Question: I am referring to this question:
<URL>
I am working in unity3d and trying to receive the projects list from eclim in the following way:
'''
public static Process shell()
{
var pr = new Process();
pr.StartInfo = new ProcessStartInfo(""C:/Program Files/eclipse_kepler/eclipse/eclim"", "--nailgun-port 9091 -command projects"){
UseShellExecute = false,
RedirectStandardOutput = true,
RedirectStandardInput = true,
RedirectStandardError = true
};
UnityEngine.Debug.Log("attempting start with: "+pr.StartInfo.FileName +" "+ pr.StartInfo.Arguments);
//unfortunately my program breaks after the following line with System.ComponentMode.Win32Exception
pr.Start();
//never reaches the next lines
var proutput = pr.StandardOutput.ReadToEnd();
var prerror=pr.StandardError.ReadToEnd();
UnityEngine.Debug.Log("eror was: "+prerror);
UnityEngine.Debug.Log("output is: "+proutput);
return pr;
'''
I also tried doing the following thing:
'''
public static Process shell()
{
var pr = new Process();
pr.StartInfo = new ProcessStartInfo(@"c:\windows\system32
etstat.exe", "-n"){
UseShellExecute = false,
RedirectStandardOutput = true,
RedirectStandardInput = true,
RedirectStandardError = true
};
UnityEngine.Debug.Log("attempting start with: "+pr.StartInfo.FileName +" "+ pr.StartInfo.Arguments);
//No Exception here and
pr.Start();
//output works just fine
var proutput = pr.StandardOutput.ReadToEnd();
UnityEngine.Debug.Log("output is: "+proutput);
pr.WaitForExit();
return pr;
'''
What confuses me most, is the fact that if I type in the console command manually, I am getting the correct output...

I would be very thankful for any reasonable explanation or solution.
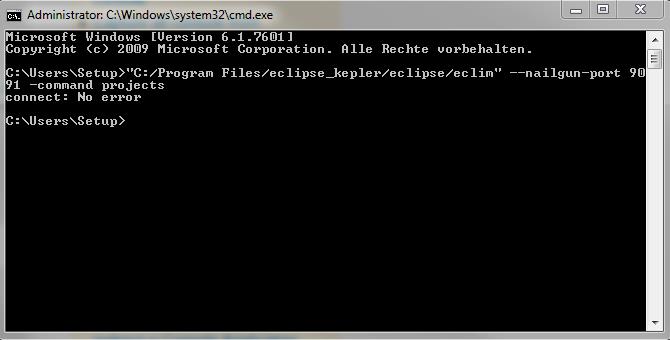
Answer: UPDATE
I finally was able to solve the problem in the following way: 1# the FileName attribute of StartInfo was missing, so I added it 2# if you want your arguments string to be executed, you need to put a /C in front of it.
'''
var p= new System.Diagnostics.Process();
p.StartInfo = new ProcessStartInfo(arguments)
{
FileName="cmd.exe",
Arguments = "/C"+arguments,
CreateNoWindow = true,
UseShellExecute = false,
RedirectStandardOutput = true,
RedirectStandardInput = true,
RedirectStandardError = true
};
p.Start();
'''